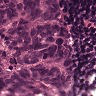
Metastatic tissue present: yes